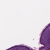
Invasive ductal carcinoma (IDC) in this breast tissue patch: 0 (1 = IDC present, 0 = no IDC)